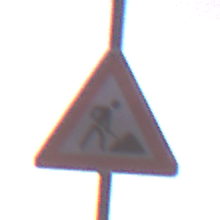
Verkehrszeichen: Arbeitsstelle
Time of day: SunriseSunset
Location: Outdoor (Nature)
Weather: PartlyCloudy
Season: NotSpecified
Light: Natural